Field crop: tomato
Growth stage: 2
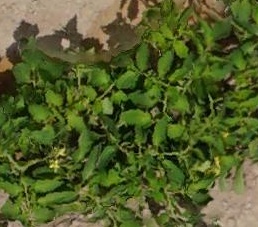
Species: tomato